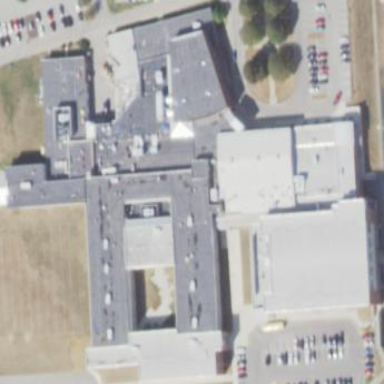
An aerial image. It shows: School building.